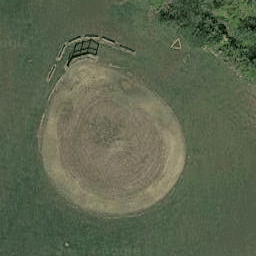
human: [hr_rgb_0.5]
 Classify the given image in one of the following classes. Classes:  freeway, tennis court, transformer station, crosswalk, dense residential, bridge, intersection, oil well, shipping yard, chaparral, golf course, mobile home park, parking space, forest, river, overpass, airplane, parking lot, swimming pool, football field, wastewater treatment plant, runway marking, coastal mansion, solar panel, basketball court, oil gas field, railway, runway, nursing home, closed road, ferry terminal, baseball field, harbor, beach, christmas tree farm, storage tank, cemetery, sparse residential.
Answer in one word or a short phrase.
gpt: baseball field